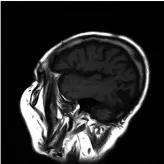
(A-G) No legions showed in striatum from Brain T1-weighted image sagittal images.
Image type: radiology (mri)